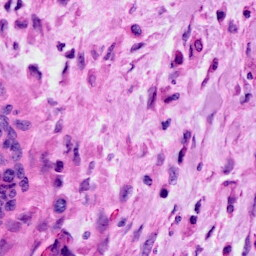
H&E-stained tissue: Cervix